Aerial crown-view tile of a tropical tree (Barro Colorado Island, Panama), acquired 20250217:
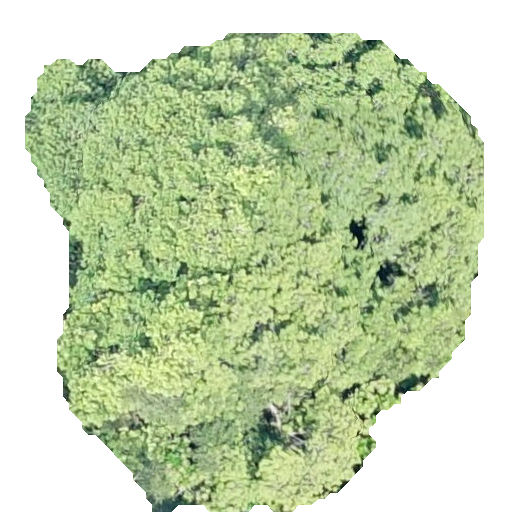
Species: Virola surinamensis
GBIF accepted scientific name: Virola surinamensis
Crown area: 249.673 m²